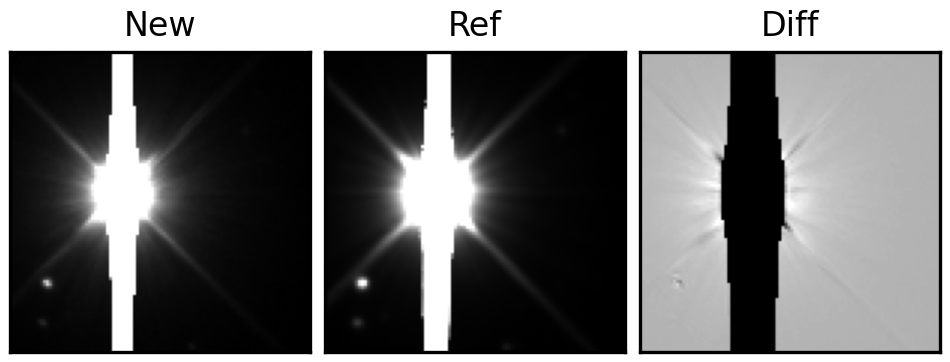
Label: bogus